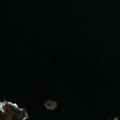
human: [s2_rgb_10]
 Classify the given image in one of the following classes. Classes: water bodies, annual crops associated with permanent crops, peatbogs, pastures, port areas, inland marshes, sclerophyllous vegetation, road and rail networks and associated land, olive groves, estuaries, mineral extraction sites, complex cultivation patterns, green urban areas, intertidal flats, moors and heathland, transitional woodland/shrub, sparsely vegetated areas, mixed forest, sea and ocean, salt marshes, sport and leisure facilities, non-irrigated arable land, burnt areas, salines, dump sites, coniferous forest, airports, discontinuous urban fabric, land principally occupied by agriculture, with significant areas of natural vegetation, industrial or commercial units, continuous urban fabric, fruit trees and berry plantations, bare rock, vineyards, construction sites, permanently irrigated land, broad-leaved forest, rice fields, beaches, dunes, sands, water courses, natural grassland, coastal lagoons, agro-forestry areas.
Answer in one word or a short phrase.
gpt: coniferous forest, sea and ocean